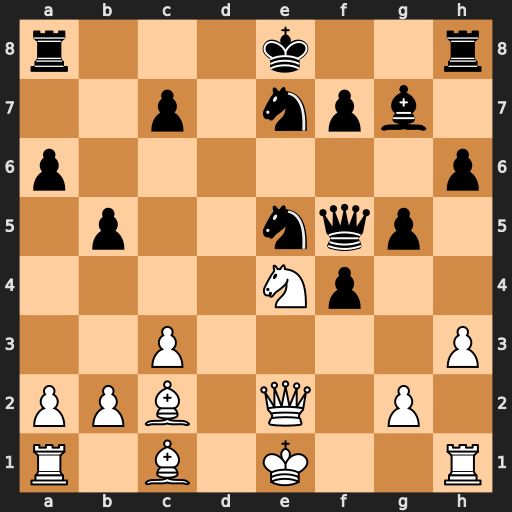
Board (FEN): r3k2r/2p1npb1/p6p/1p2nqp1/4Np2/2P4P/PPB1Q1P1/R1B1K2R
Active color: w
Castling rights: KQkq
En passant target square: -
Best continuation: Nd6+ cxd6 Bxf5